Question: I can't figure out why my elements (logo, menu, info box) are outside the light grey container. Could you help me? Many thanks
See: <URL>

HTML:
'''
<header class="header">
<div class="header-wrapper">
<img class="header-logo" src="http://lorempixel.com/output/fashion-q-g-284-119-5.jpg">
<nav class="header_nav">
<ul class="header_nav-wrapper">
<li class="header_nav-item"> <a id="aboutOpen" class="header_nav-item-a" href="jkk">l'Atelier</a>
</li>
<li class="header_nav-item"> <a class="header_nav-item-a header_nav-item-a--btn" href="jkjks" target="_blank">La Carte des soins</a>
</li>
<li class="header_nav-item"> <a class="header_nav-item-a header_nav-item-a--btn" href="jkjks" target="_blank">Contact</a>
</li>
</ul>
</nav>
</div>
<div class="infos-pratiques clearfix">
<p class="info-pratiques-tag">Informations pratiques</p>
<div class="info-pratiques-content">
<p>3 rue dfdsf
<br>sdsqdssdd</p>
<p>Lundi:
<br>Mardi:
<br>Mercredi:
<br>Jeudi</p>
</div>
</div>
</header>
<div class="slider">
<ul class="slider__wrapper">
<li class="slider__item">
<div class="box" style="background-image:url(images/test.jpg);background-size: cover;
background-repeat: no-repeat; background-position: 50% 50%;"></div>
</li>
<li class="slider__item">
<div class="box" style="background-image:url(images/test2.jpg);background-size: cover;
background-repeat: no-repeat; background-position: 50% 50%;"></div>
</li>
</ul>
</div>
'''
CSS:
'''
.slider {
position: relative;
margin-left: auto;
margin-right: auto;
width: 90%;
height: 550px;
background: #eee;
overflow: hidden;
box-shadow: 0 2px 5px rgba(0, 0, 0, .5);
max-width: 1200px;
}
.slider__wrapper {
height: 100%;
list-style: none;
overflow: hidden;
*zoom: 1;
-webkit-backface-visibility: hidden;
-webkit-transform-style: preserve-3d;
}
.slider__item {
height: 100%;
float: left;
clear: none;
}
.slider__arrows-item {
position: absolute;
display: block;
margin-bottom: -20px;
padding: 20px;
}
.slider__arrows-item--right {
bottom: 50%;
right: 30px;
}
.slider__arrows-item--left {
bottom: 50%;
left: 30px;
}
.slider__nav {
position: absolute;
bottom: 30px;
}
.slider__nav-item {
width: 12px;
height: 12px;
float: left;
clear: none;
display: block;
margin: 0 5px;
background: #fff;
}
.slider__nav-item--current {
background: #ccc;
}
.slider__nav-item:hover {
background: #ccc;
}
.box {
width: 100%;
height: 100%;
}
.header {
z-index: 999;
width: 100%;
margin-left: auto;
margin-right: auto;
position: absolute;
}
.header-wrapper {
padding: 54px 60px;
}
.header-logo {
float: left;
clear: none;
}
.header_nav {
float: right;
clear: none;
font-family:'Maven Pro', sans-serif;
font-weight: normal;
}
.header_nav-wrapper {
list-style: none;
}
.header_nav-item {
margin-left: 22px;
float: left;
clear: none;
}
.header_nav-item-a {
color: #474032;
text-decoration: none;
}
.header_nav-item-a:hover {
color: #eee;
}
.header_nav-item-a--btn {
padding: 16px 18px;
border-radius: 5px;
border: 1px solid #474032;
background-color: transparent;
}
.header_nav-item-a--donate {
margin-top: -18px;
}
.header_nav-item-a--btn:hover {
border: 1px solid #eee;
}
.info-pratiques-content {
float: left;
clear: both;
margin-top: 14px;
margin-left: 4.52489%;
font-size: 13px;
line-height: 1.38;
color: #433d2b;
}
.info-pratiques-content p {
margin-bottom: 1em;
}
.info-pratiques-tag {
margin-top: 14px;
margin-right: auto;
margin-left: auto;
padding-top: 2px;
padding-right: 2px;
padding-bottom: 2px;
padding-left: 2px;
background-color: #9d926a;
font-size: 13px;
font-weight: 400;
line-height: 1.38;
text-align: center;
text-transform: uppercase;
color: rgb(65, 61, 45);
}
.infos-pratiques {
position: absolute;
top: 217px;
right: 5.<PHONE>%;
z-index: 26;
width: 221px;
height: 200px;
background-color: rgb(222, 222, 222);
opacity: 0.91;
}
'''
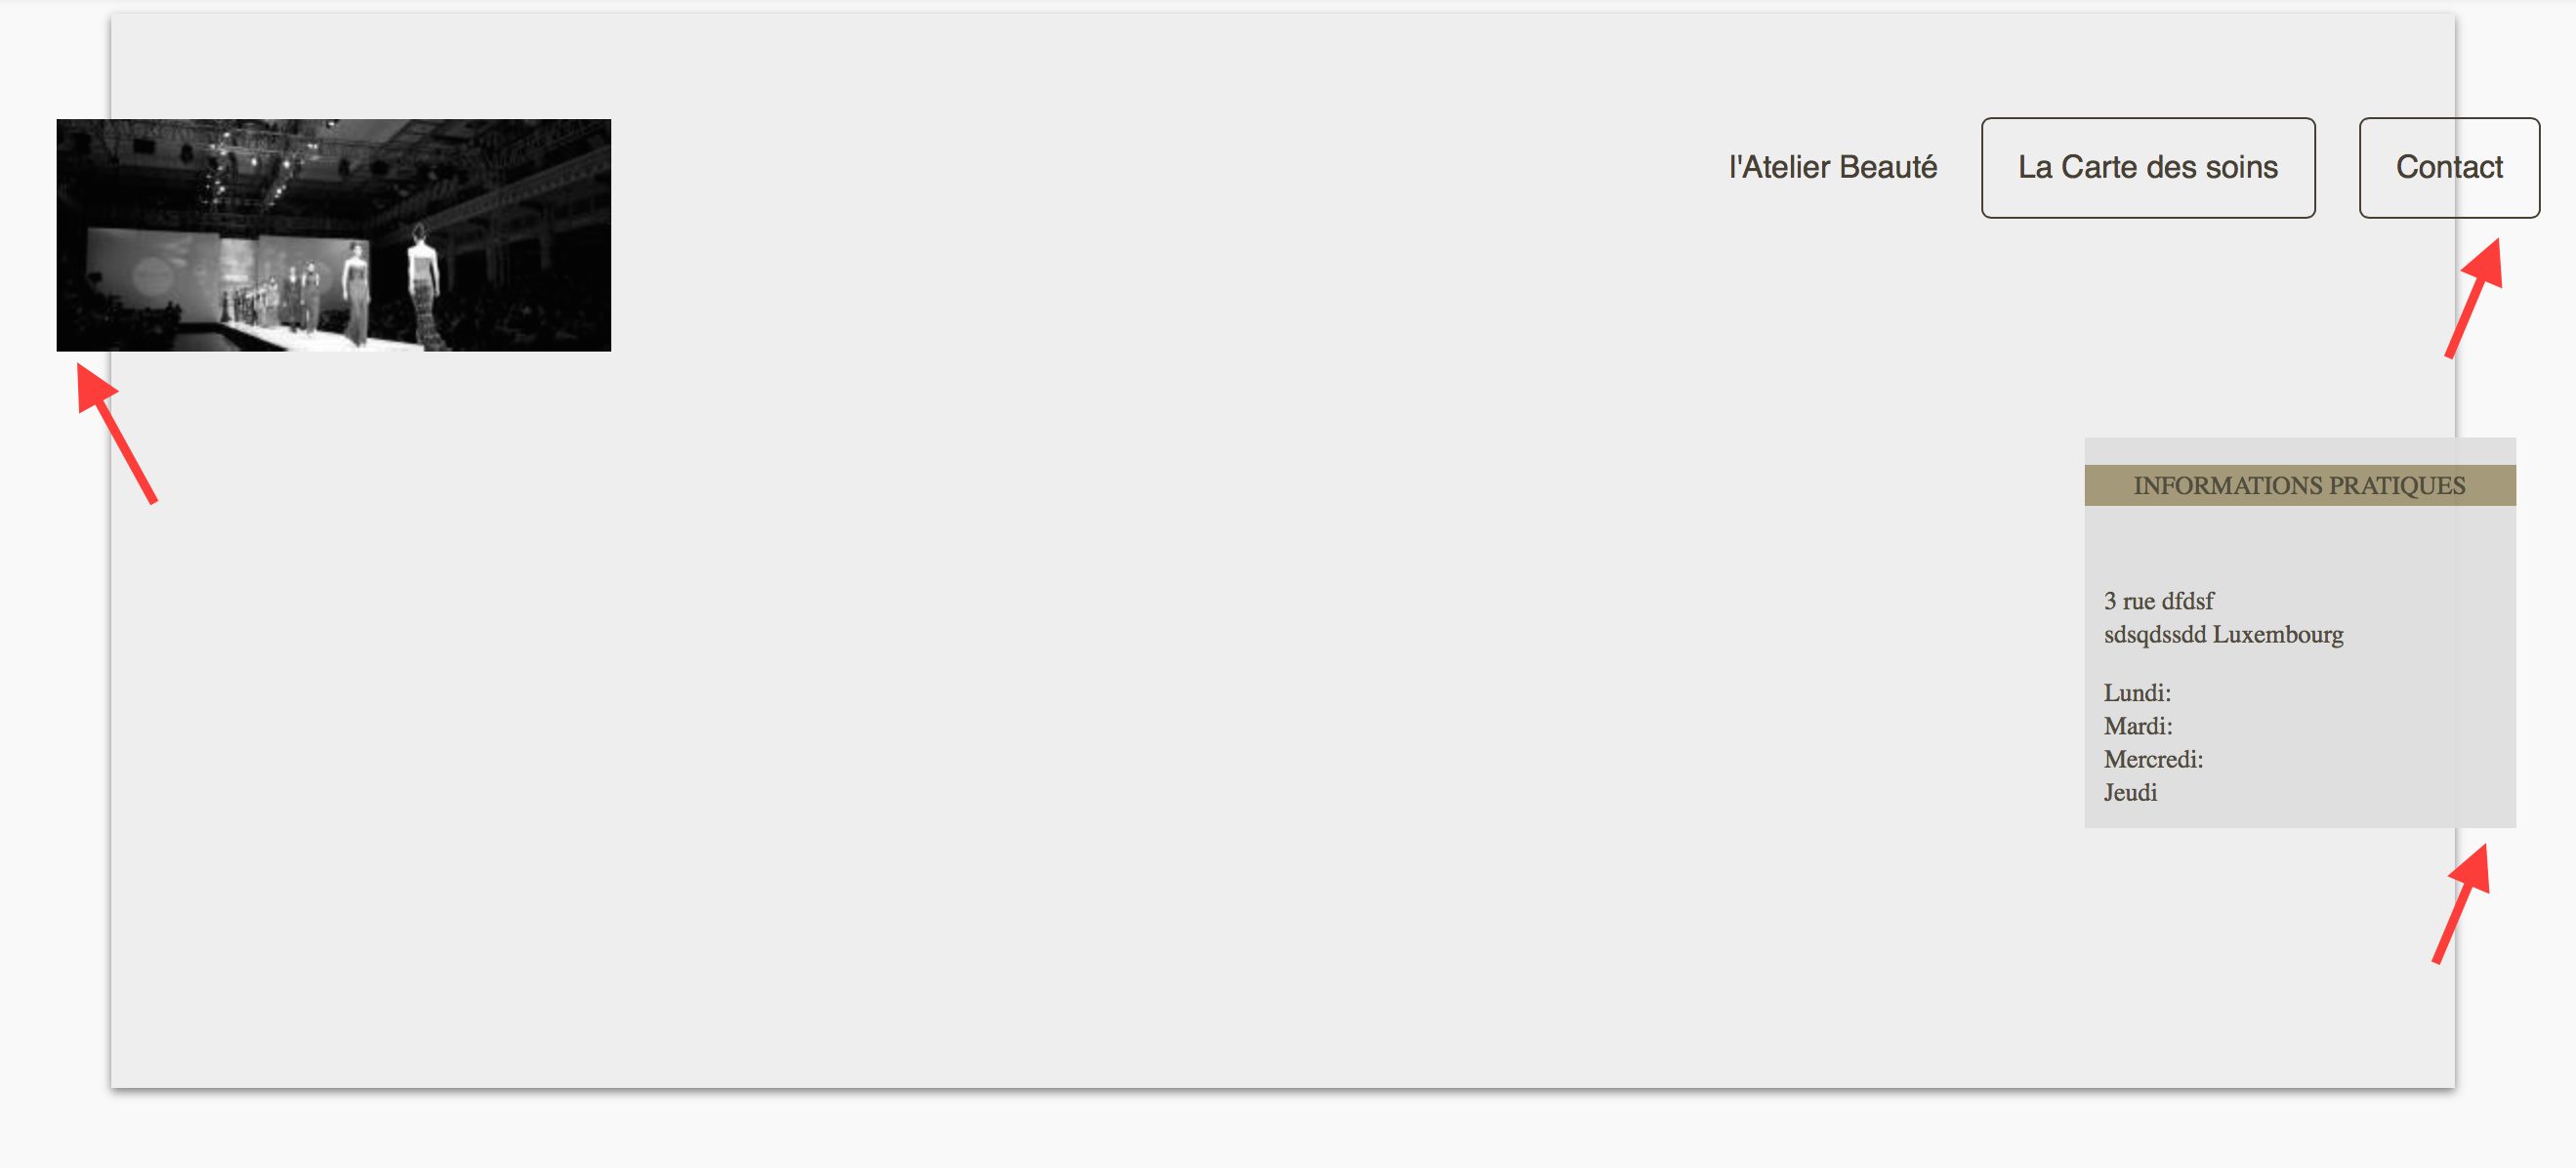
Answer: The 'max-width' and the 'background' are on '.slider', but your header is not inside of it. just add the background and max-width to body and everything should be fine.
Also keep in mind that absolutely positioned elements are always relative to the closest non-static element ('position: fixed, relative, absolute').
edit: I also agree with Paulie_D's comment, try to reduce absolute positioning